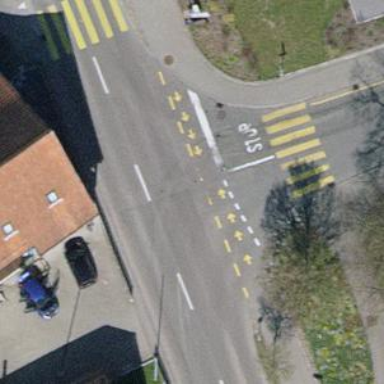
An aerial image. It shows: Marked asphalt cycleway with crossing.